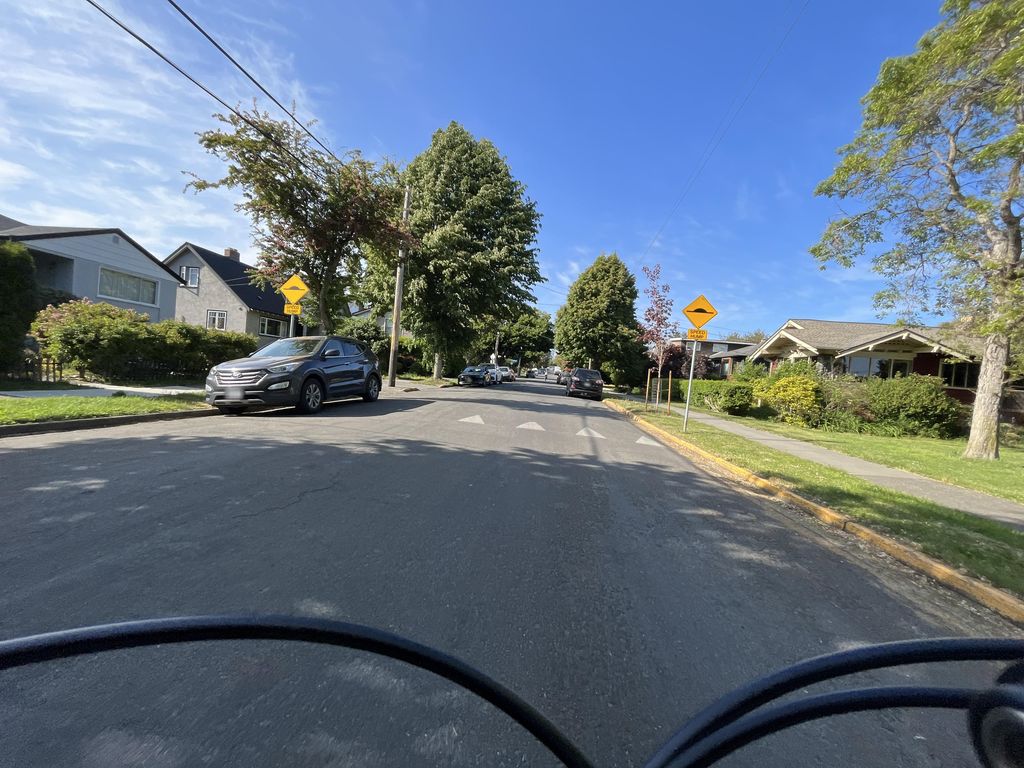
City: victoria